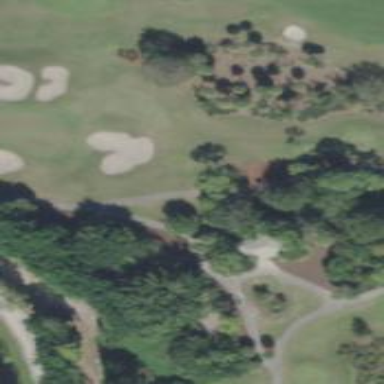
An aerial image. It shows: Service road designated as golf cart path.